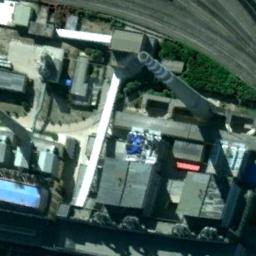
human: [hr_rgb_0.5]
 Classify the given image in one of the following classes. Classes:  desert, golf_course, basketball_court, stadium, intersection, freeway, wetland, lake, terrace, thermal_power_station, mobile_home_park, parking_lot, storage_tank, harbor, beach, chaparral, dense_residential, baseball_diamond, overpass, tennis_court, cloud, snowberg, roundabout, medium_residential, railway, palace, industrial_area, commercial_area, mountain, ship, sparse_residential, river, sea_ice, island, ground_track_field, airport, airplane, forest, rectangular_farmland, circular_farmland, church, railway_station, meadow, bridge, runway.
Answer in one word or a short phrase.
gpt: thermal_power_station